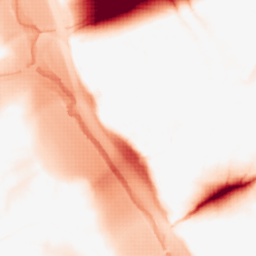
Category: morphological
Decomposition family: tophat
Decomposition parameters: size: 50
mode: black
Upsampling method: sinc_blackman
Upsampling parameters: scale: 2
kernel_size: 4
Upsampling scale: 2